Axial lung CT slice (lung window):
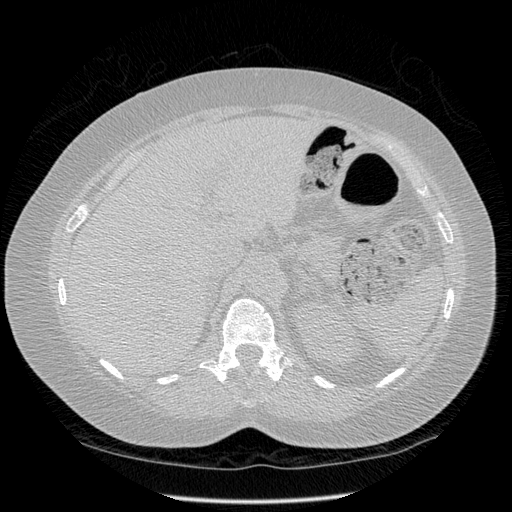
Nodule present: no